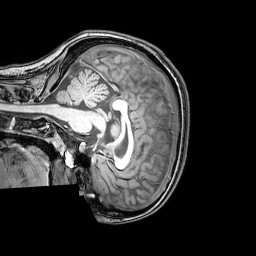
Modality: T1w
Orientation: sagittal
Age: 21
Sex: female
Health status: healthy
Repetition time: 0.081 s
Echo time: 0.037 s